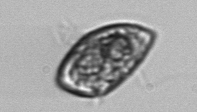
Label: Gyrodinium